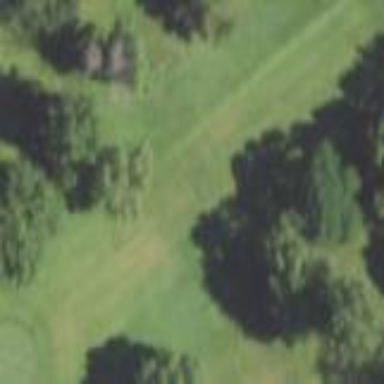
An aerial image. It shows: Scenic golf fairway.